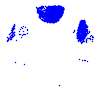
Particle: pion